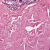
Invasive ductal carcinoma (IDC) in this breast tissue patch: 0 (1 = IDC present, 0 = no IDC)